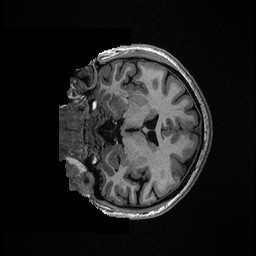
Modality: T1w
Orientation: coronal
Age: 34
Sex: female
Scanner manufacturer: ge
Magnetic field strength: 3 T
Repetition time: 0.006952 s
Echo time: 0.00292 s